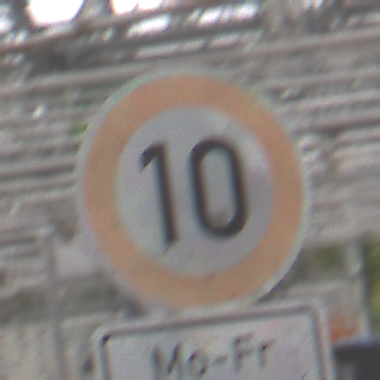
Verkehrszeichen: Geschwindigkeit10
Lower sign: ZeitangabenMitBeschraenkungAufWochentage2
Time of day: Midday
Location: Roofed (Special)
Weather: Overcast
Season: NotSpecified
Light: Natural